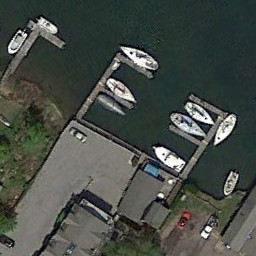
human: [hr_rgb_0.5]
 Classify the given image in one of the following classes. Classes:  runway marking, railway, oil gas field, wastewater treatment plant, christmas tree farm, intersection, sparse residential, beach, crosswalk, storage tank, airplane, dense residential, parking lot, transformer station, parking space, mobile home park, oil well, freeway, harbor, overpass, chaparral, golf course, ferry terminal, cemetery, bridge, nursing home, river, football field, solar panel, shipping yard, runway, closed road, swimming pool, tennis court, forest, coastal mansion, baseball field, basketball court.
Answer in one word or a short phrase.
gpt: ferry terminal